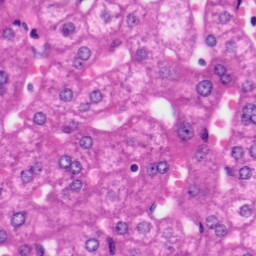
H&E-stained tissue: Liver